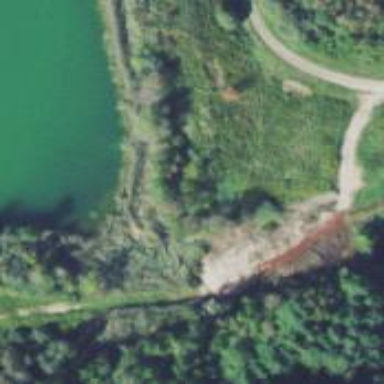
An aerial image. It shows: Reservoir.